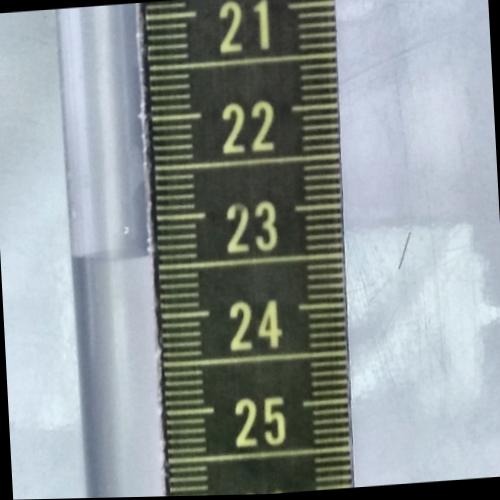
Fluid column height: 23.4 cm